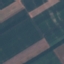
Label: AnnualCrop